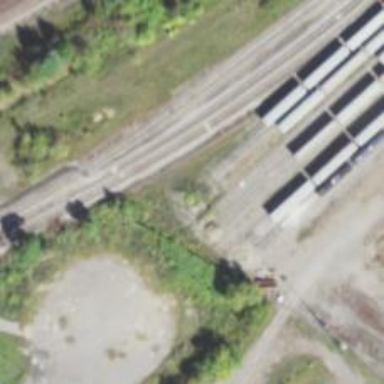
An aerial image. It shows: Railway siding for service.